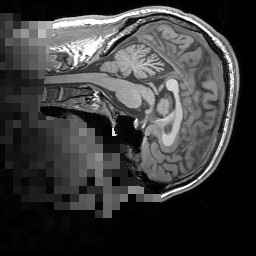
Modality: T1w
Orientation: sagittal
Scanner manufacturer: siemens
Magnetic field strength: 3 T
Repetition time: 1.5 s
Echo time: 0.00291 s